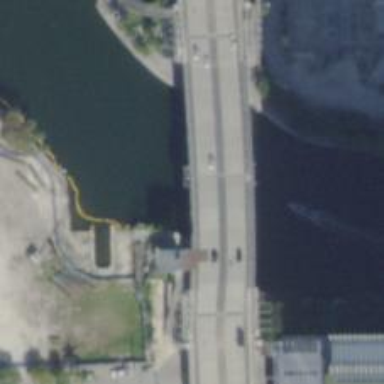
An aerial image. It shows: Tertiary road with separate sidewalk. The bridge on this road is bascule movable bridge.